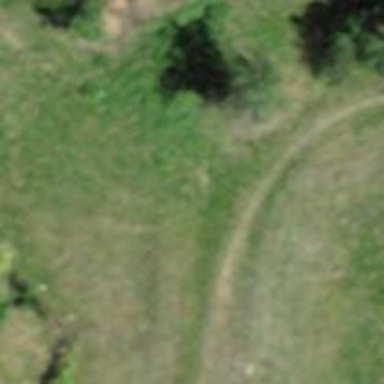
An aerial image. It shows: Unpaved path.